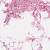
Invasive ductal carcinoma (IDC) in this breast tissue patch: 0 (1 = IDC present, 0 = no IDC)